Question: I have an issue running an app on a simulator.
The problem:
> EXC_BAD_ACCESS occurring at objc_msgSend in Thread 1.
Screenshot :

In my Application, I have multiple 'ViewController'. when I click on back button of 'UINavigationBar' then this type of issue is generated, I can't explain my problem because all the functionality works properly.
Example :-
1 - 'fitstVController' (work properly)
=> it have UITableView, when I click on specific row then it will go on another UIViewController (SecoundViewController)
2 - 'SecoundViewController' (work properly)
=> it have UITableView and UIActionSheet. when I select button of UiActionSheet then another UIViewController (ThirdViewController) is open
3 - 'ThirdViewController' (work properly)
=> it have UITableView and multiple UIPickerView. But HERE IS PROBLEM THAT I CAN'T GO BACK AT PREVIOUS UIViewController (SecoundViewController).
=> when i do that then issue generated.
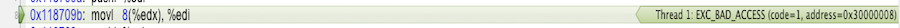
Answer: In short, this type of problem occurs when you release the memory assigned to an object that has been already released. Most likely, this type of issue is generated when you go back to your previous 'UIViewController' (or other cases).
And also, I suggest reading the following link for a more thorough explanation:
<URL>